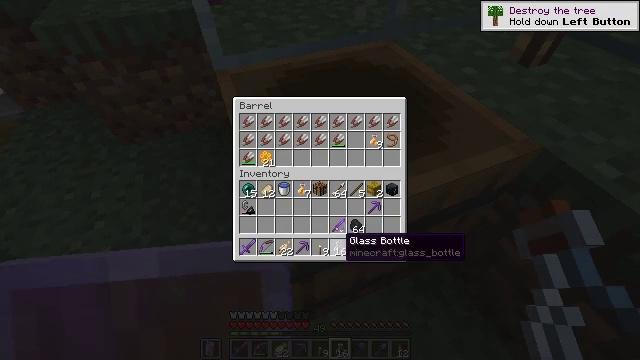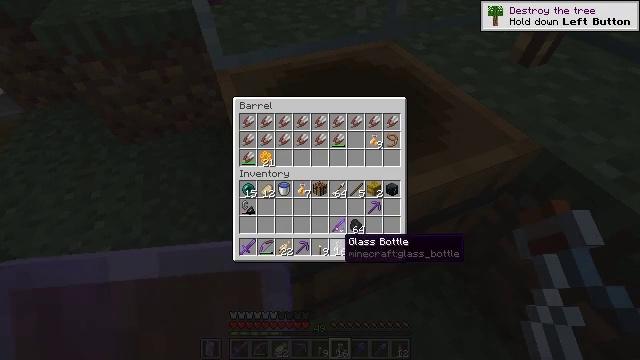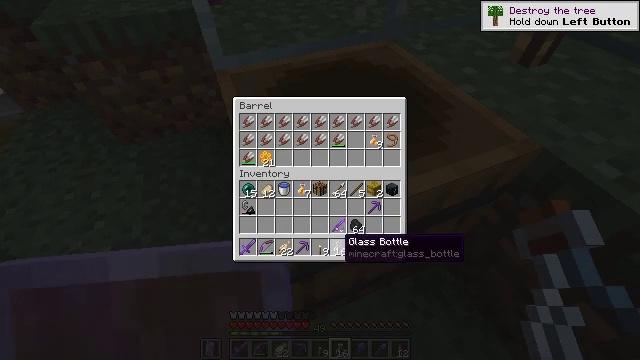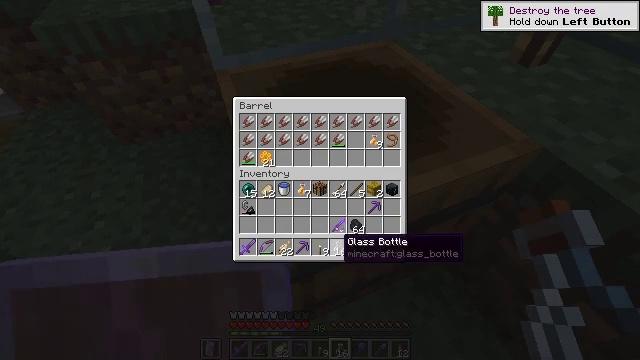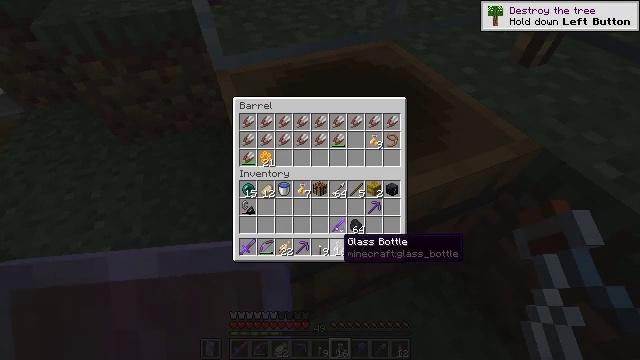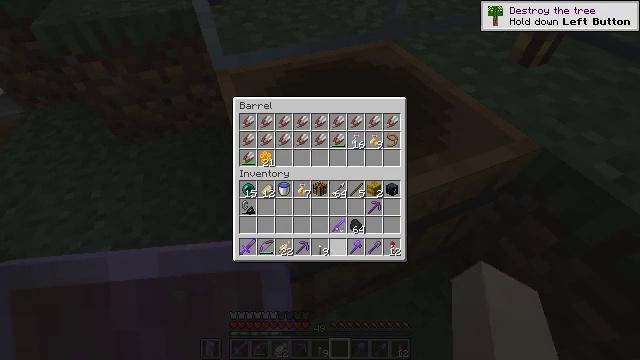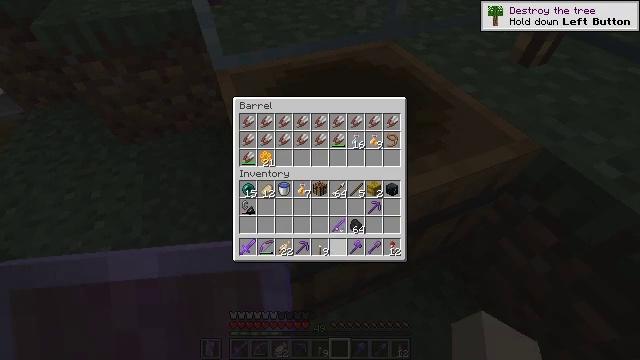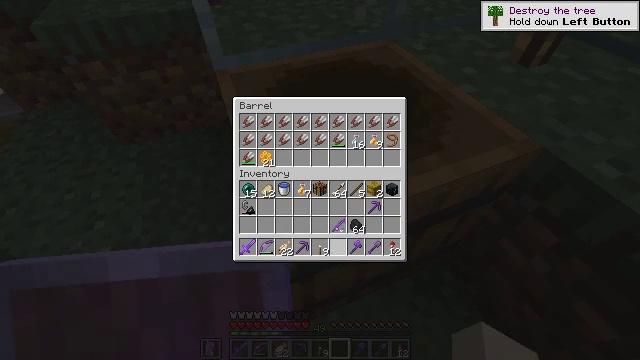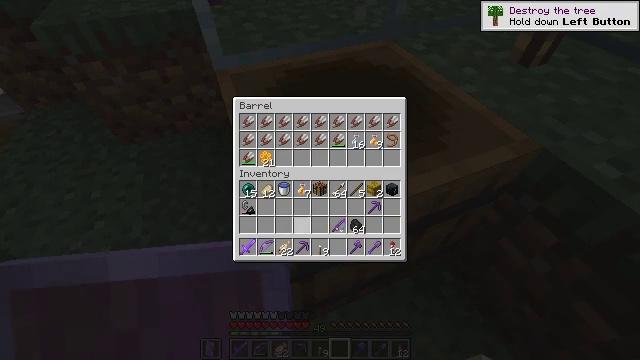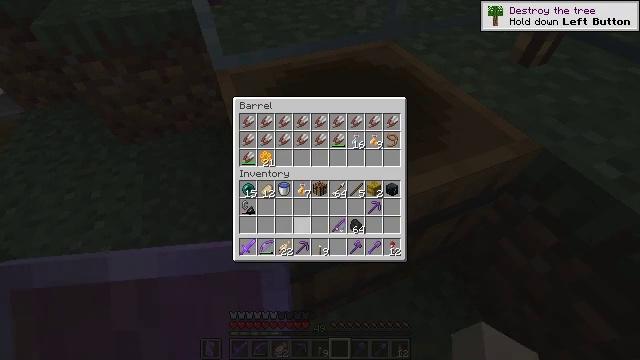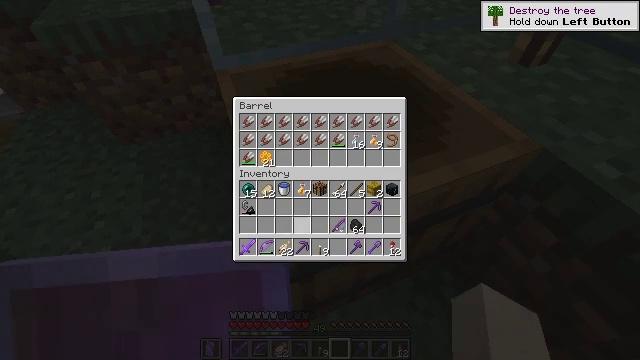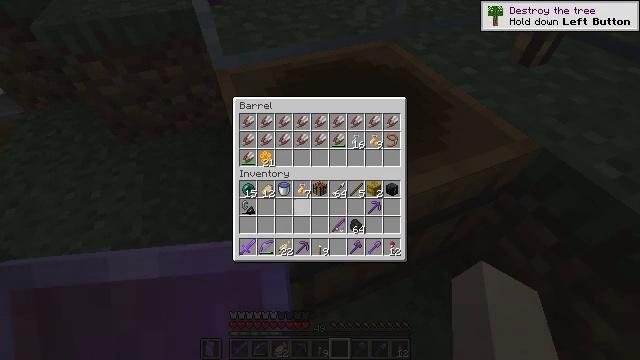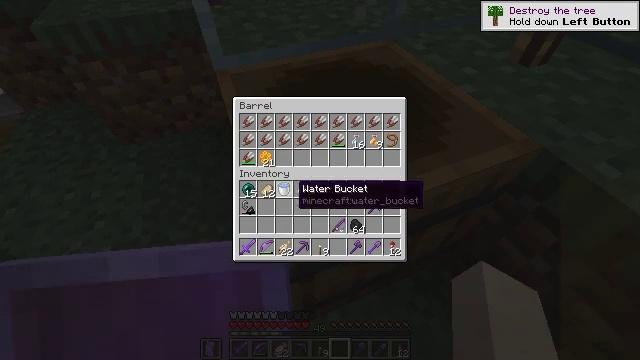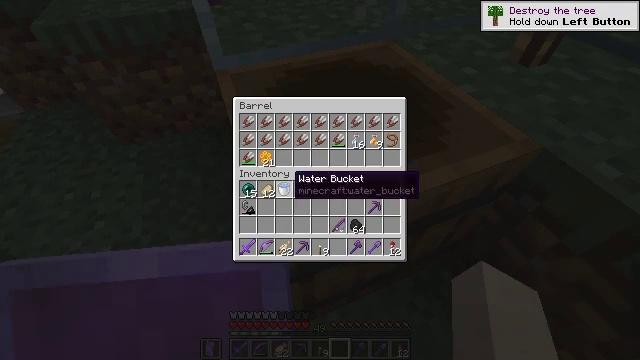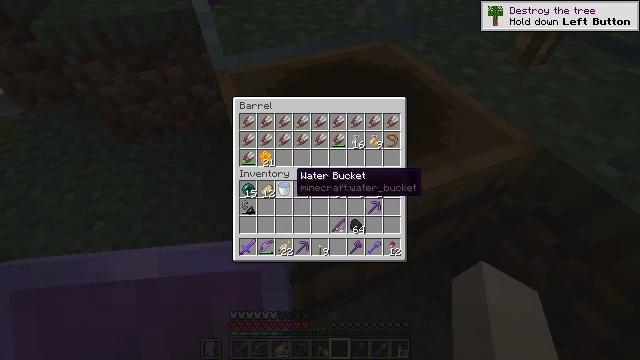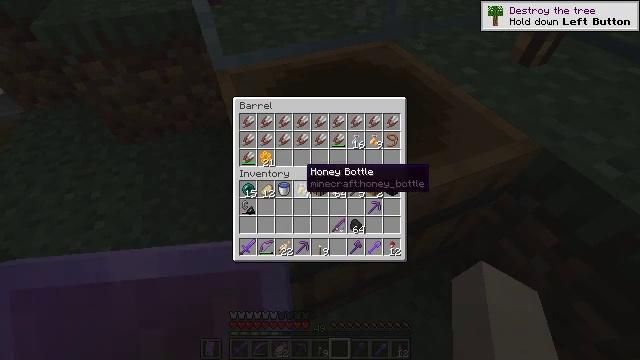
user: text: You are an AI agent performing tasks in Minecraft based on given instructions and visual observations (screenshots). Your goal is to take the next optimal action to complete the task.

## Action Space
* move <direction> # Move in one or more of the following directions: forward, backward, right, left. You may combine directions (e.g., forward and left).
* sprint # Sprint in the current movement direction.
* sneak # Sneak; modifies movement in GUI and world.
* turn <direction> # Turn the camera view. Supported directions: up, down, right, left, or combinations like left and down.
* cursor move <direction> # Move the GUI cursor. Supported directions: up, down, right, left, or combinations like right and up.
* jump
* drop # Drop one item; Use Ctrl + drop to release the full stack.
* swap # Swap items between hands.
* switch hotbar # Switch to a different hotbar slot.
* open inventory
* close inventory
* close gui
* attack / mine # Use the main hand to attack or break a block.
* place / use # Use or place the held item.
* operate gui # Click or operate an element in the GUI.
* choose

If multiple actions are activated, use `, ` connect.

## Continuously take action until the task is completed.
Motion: motion action
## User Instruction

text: Make a honey block from honey bottles.
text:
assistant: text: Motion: sneak
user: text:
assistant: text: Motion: sneak
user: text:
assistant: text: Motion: sneak
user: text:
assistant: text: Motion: sneak
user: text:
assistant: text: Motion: sneak, attack / mine
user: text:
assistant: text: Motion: sneak, attack / mine
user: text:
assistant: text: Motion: sneak, attack / mine
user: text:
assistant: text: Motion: sneak, turn left and up
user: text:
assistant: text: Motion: sneak
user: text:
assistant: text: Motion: sneak
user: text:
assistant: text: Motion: sneak
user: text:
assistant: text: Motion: sneak, turn up
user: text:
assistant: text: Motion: sneak, turn up
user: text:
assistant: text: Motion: sneak
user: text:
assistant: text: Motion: sneak, turn right
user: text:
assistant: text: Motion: sneak, turn right
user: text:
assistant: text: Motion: sneak
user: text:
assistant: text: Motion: sneak
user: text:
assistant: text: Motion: sneak
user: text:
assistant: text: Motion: sneak
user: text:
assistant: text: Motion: sneak
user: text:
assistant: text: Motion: sneak
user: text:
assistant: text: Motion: sneak
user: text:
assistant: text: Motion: sneak
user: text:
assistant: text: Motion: sneak
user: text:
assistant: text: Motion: sneak
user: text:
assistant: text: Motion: sneak, attack / mine
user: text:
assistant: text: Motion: sneak, attack / mine
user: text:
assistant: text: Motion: sneak
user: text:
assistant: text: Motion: no_op